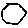
Label: hexagon